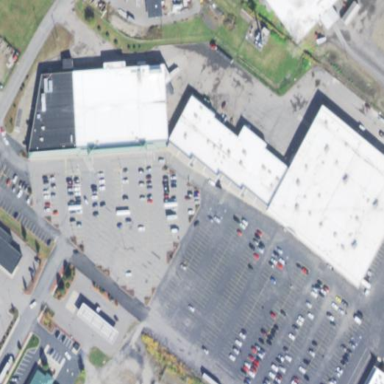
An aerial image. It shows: Retail area.